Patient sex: M
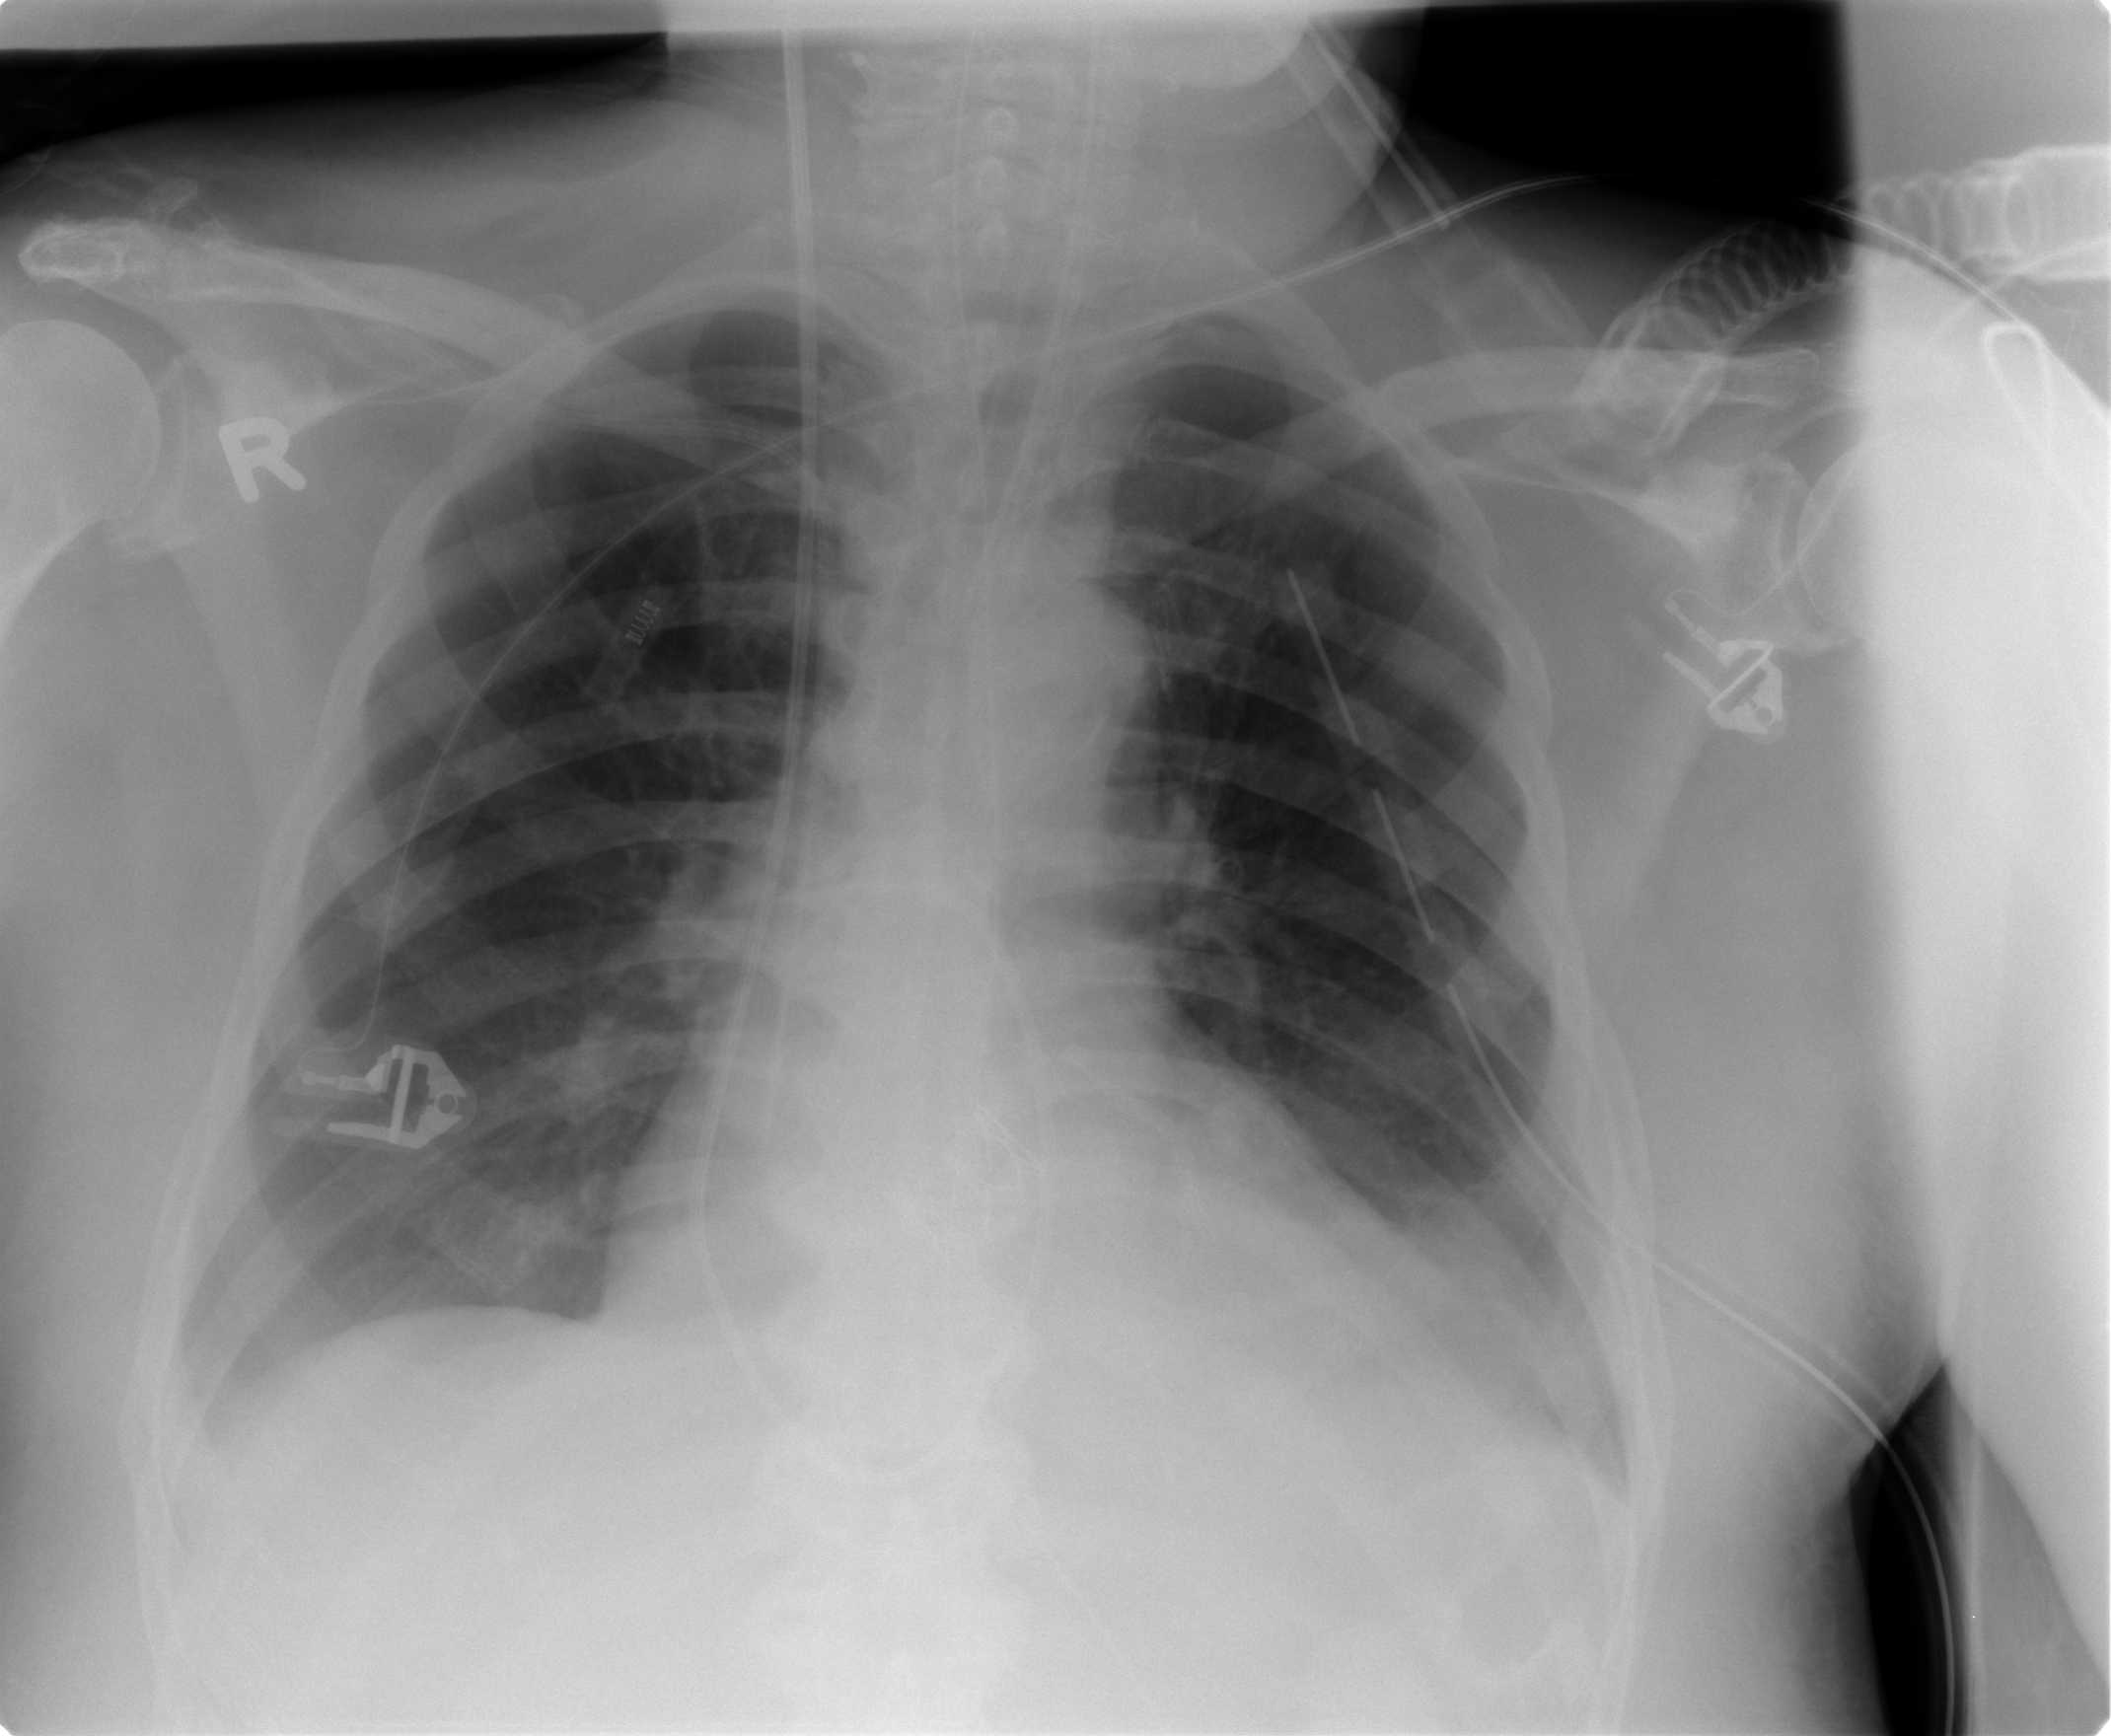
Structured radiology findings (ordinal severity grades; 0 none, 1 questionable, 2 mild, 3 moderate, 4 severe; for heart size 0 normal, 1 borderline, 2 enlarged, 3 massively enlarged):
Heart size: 2
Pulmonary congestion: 0
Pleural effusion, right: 1
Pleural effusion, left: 1
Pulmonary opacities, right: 0
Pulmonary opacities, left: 0
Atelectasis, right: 2
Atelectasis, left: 2